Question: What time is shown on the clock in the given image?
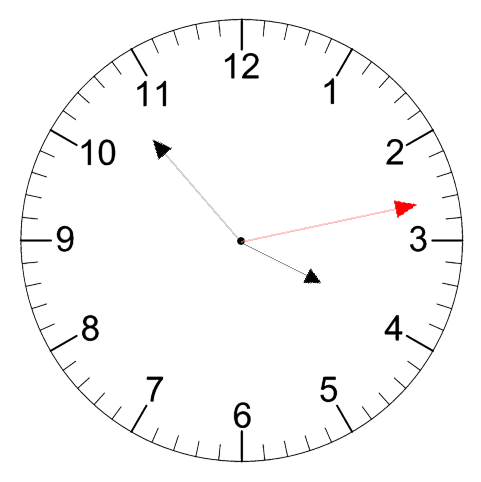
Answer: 03:53:13